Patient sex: M
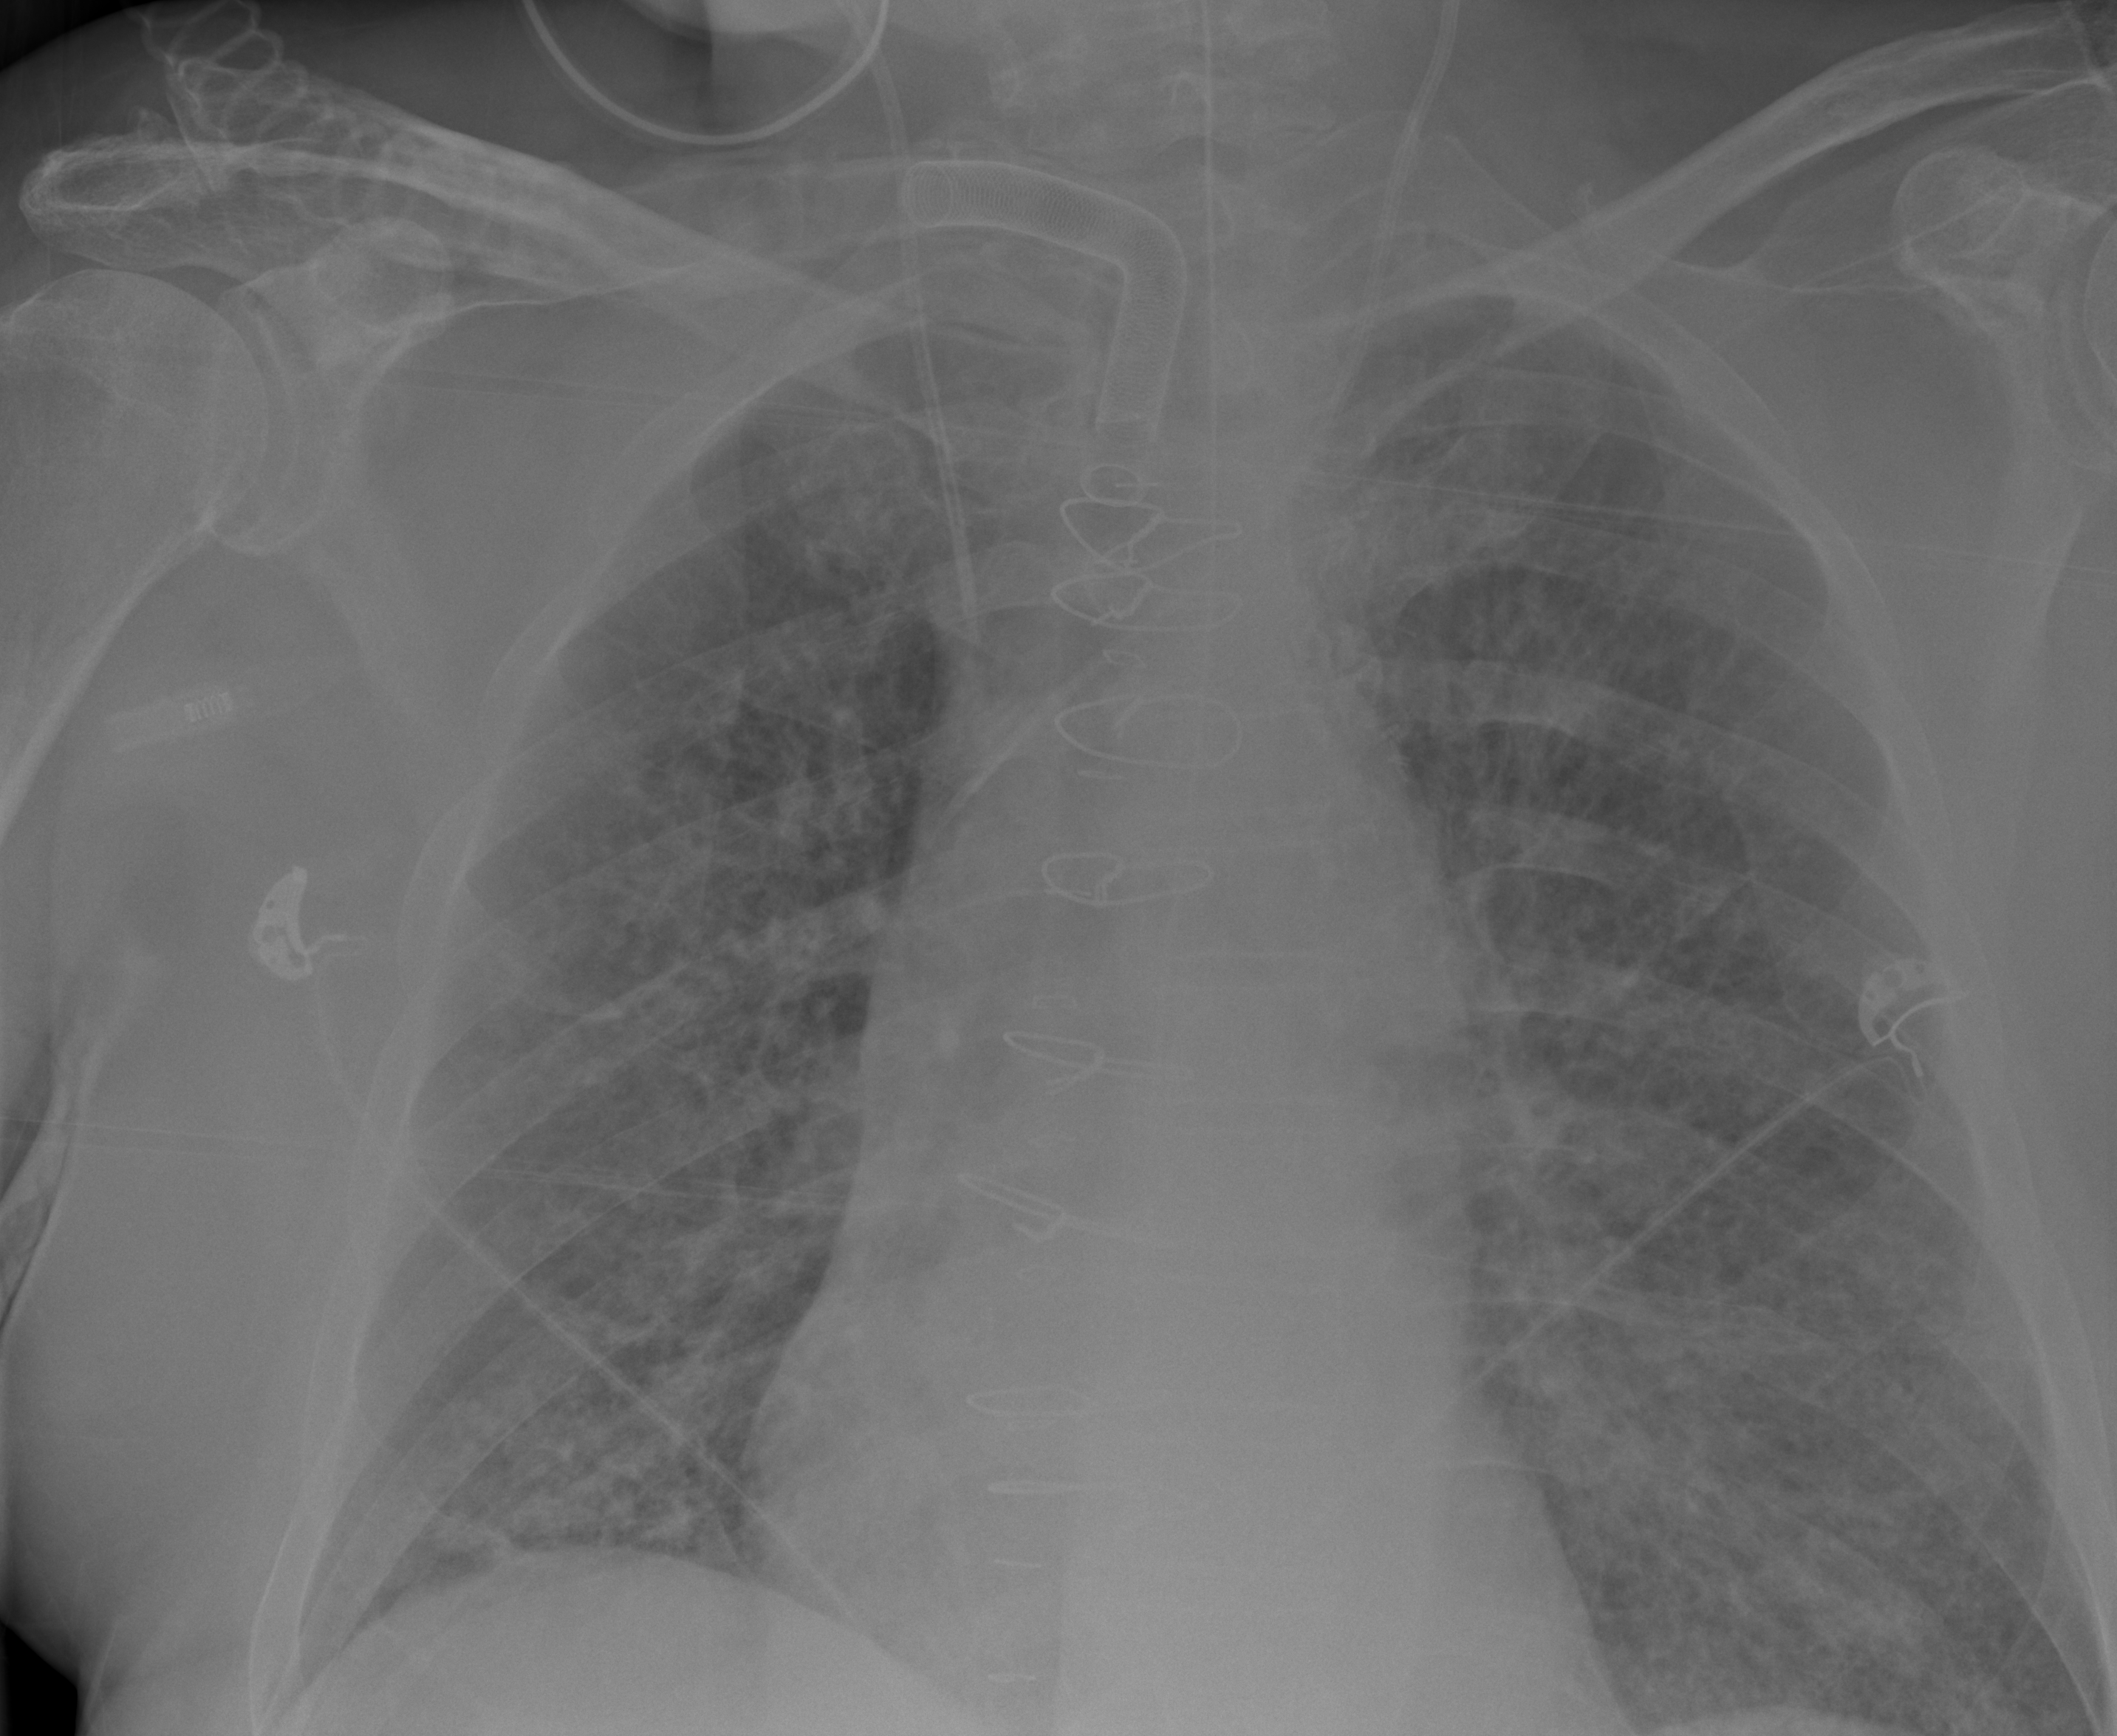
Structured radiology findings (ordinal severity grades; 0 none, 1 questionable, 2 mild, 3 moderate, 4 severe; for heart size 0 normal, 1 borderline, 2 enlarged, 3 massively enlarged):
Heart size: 2
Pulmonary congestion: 2
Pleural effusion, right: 0
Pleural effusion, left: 0
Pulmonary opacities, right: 3
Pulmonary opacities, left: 3
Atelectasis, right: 0
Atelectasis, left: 0